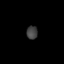
Tissue: lung
Cell type: Epithelial cells
Senescence score: 0.2283
Nuclear area (px): 147
Mean DAPI intensity: 63.653